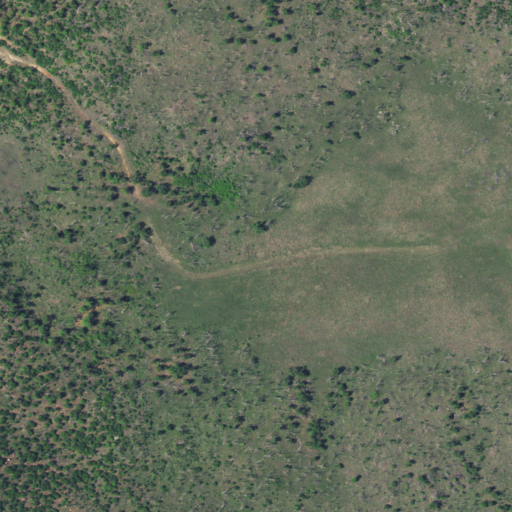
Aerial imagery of plain(s) in Oklahoma named Rain Gauge Flat containing shrub, grassland, mixed forest, and deciduous forest